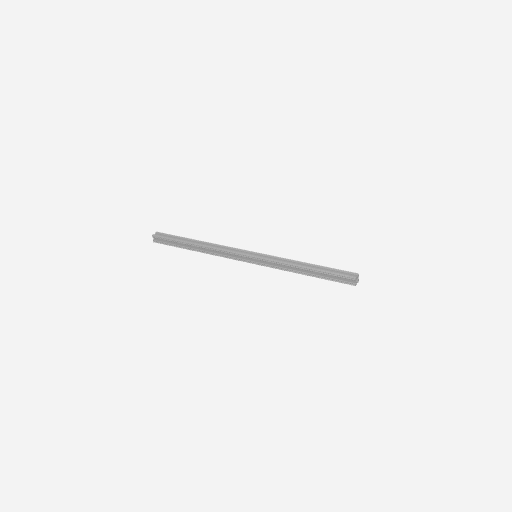
Part: GoRAIL624